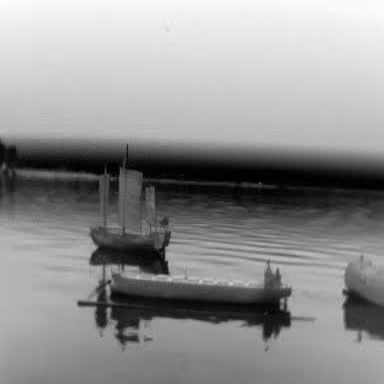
There is a sailboat in the infrared image.